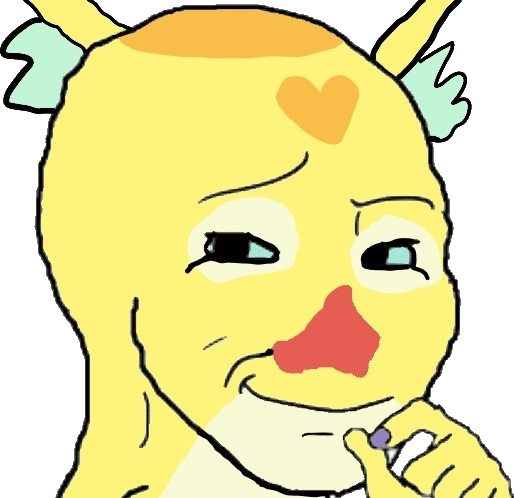
Label: 5_Alien